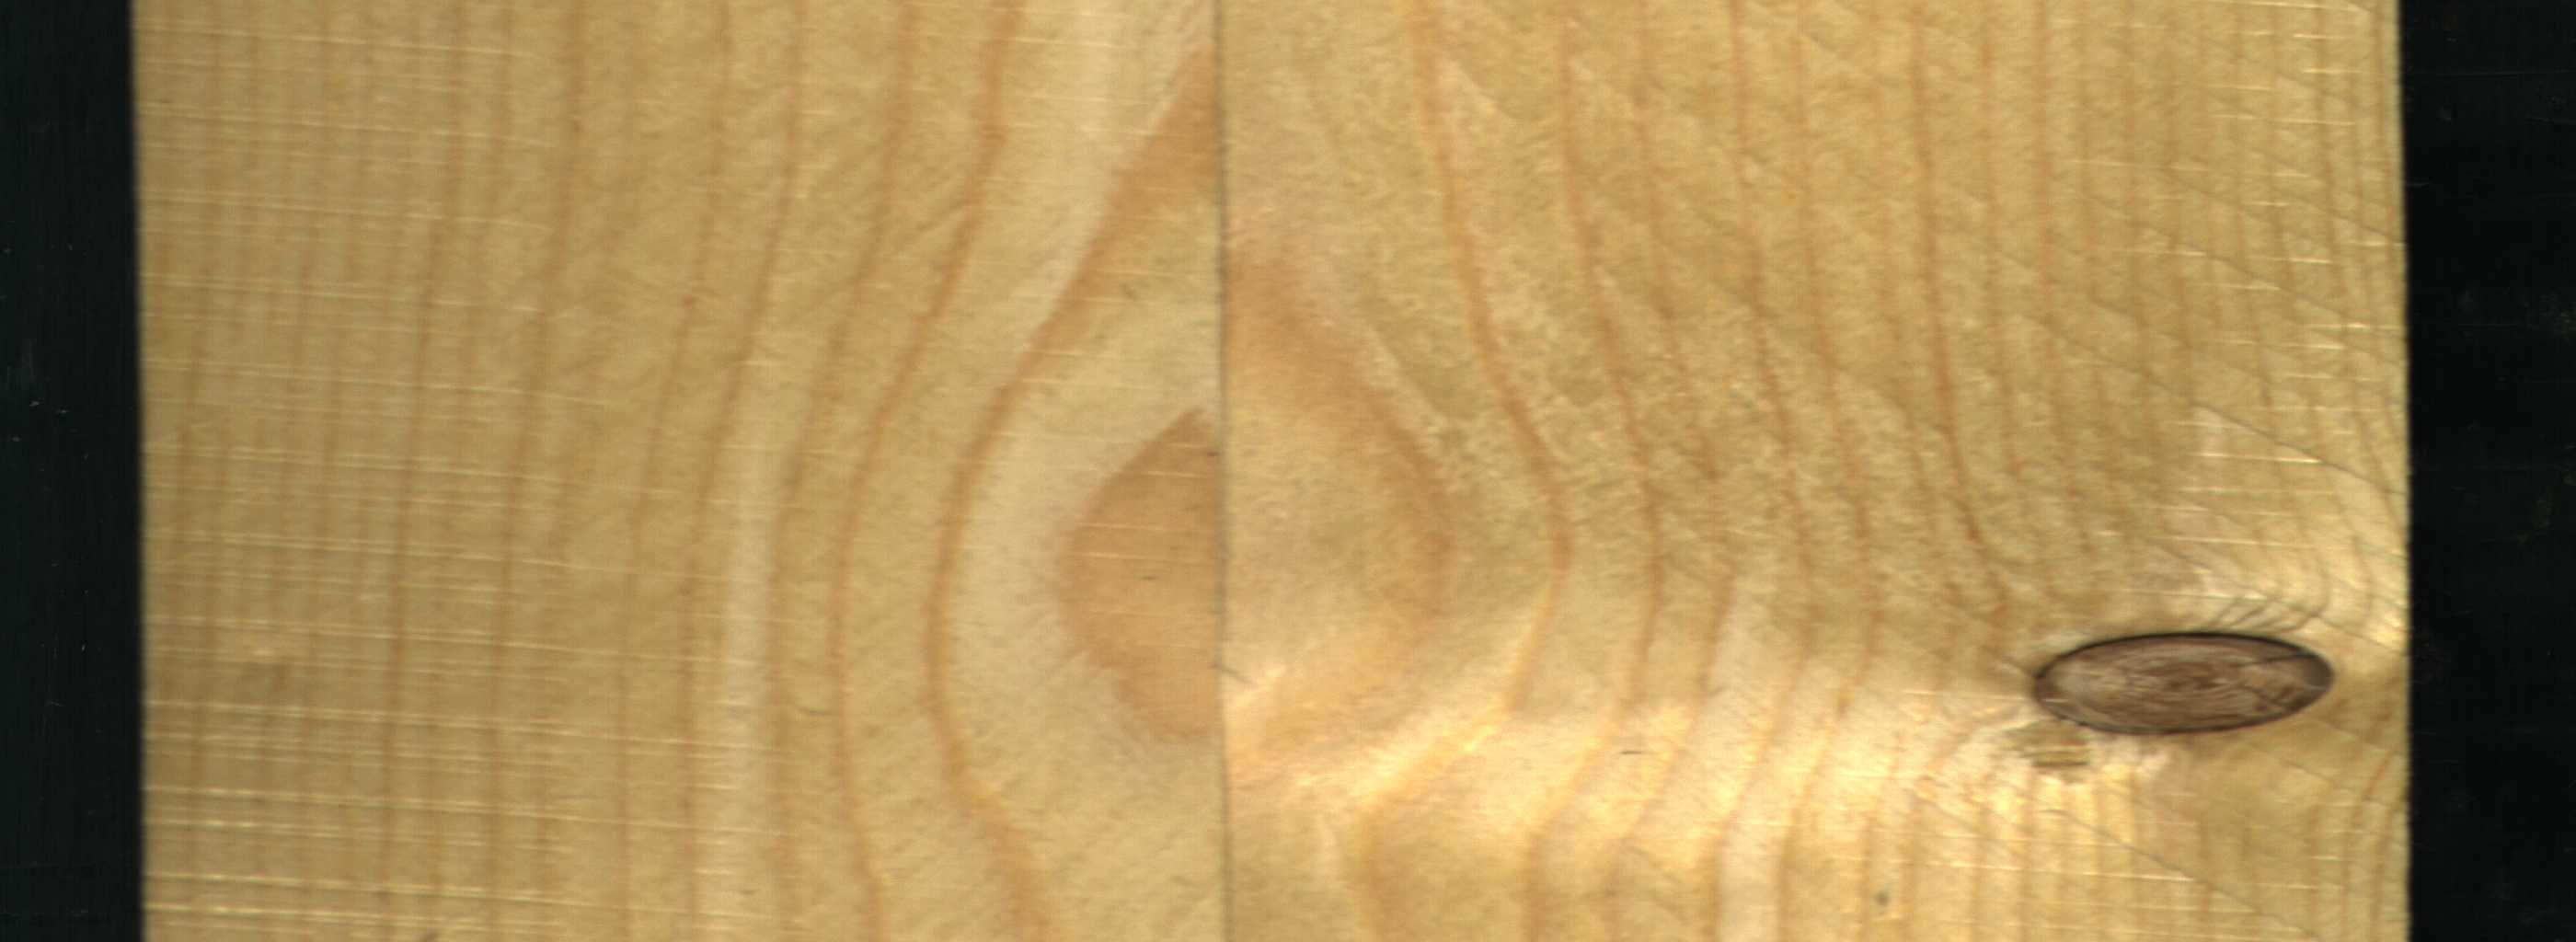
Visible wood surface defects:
Dead_Knot